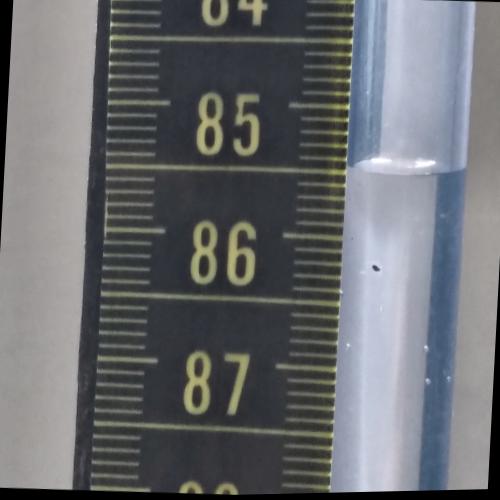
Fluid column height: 85.5 cm